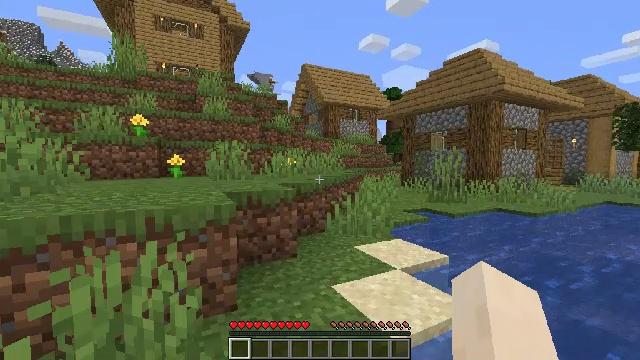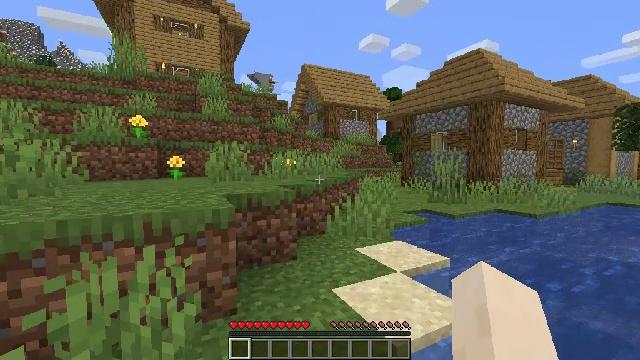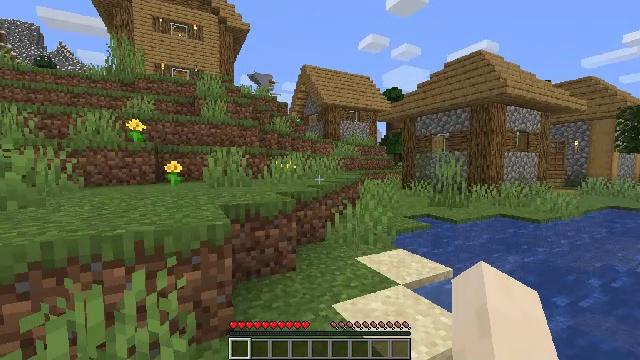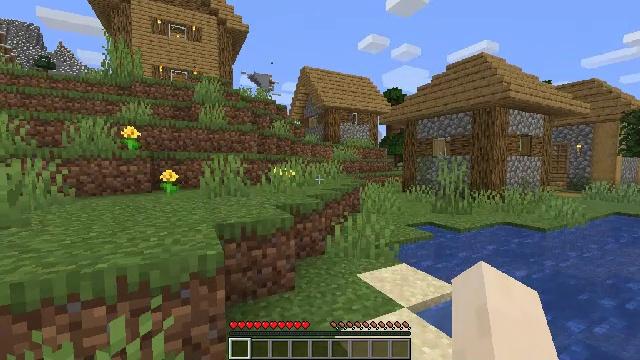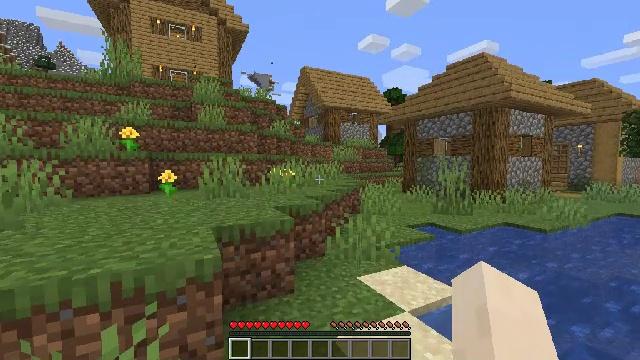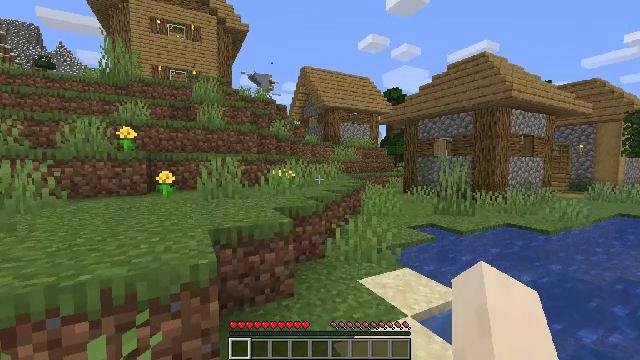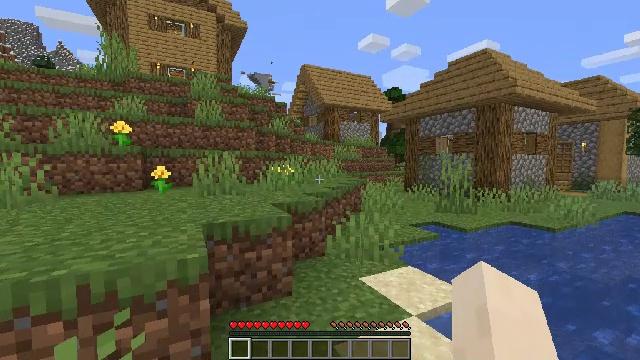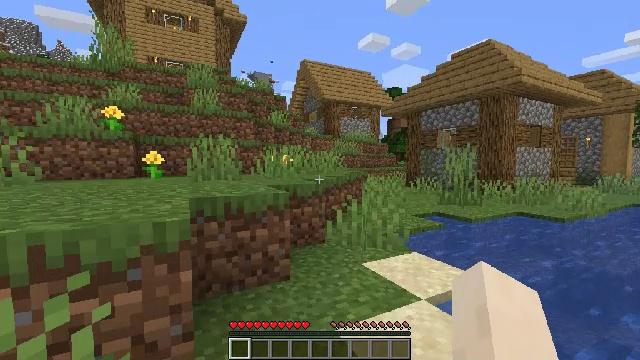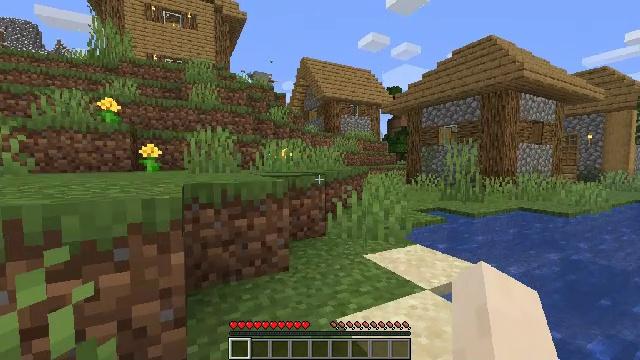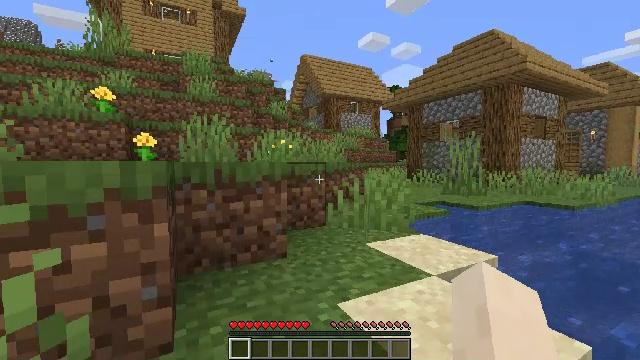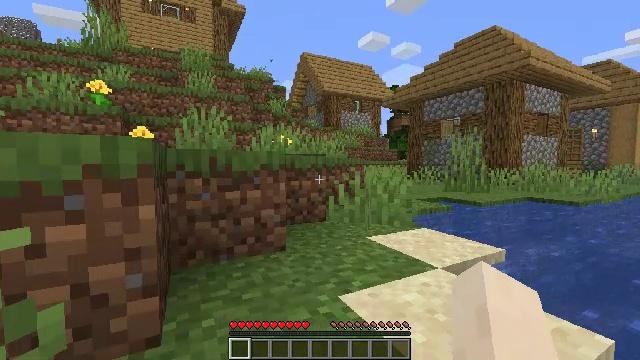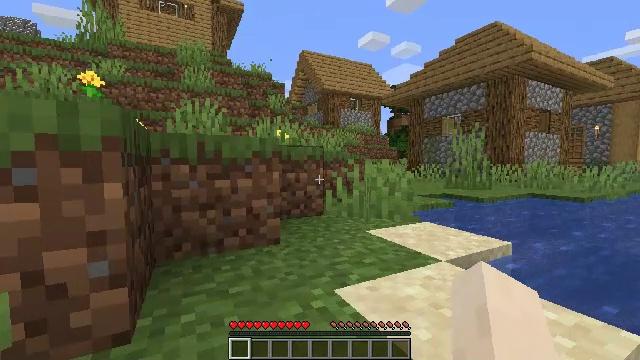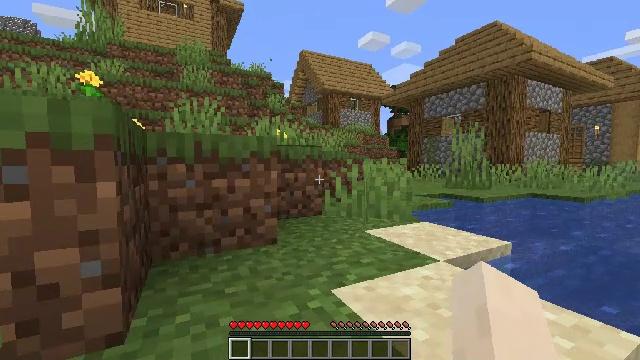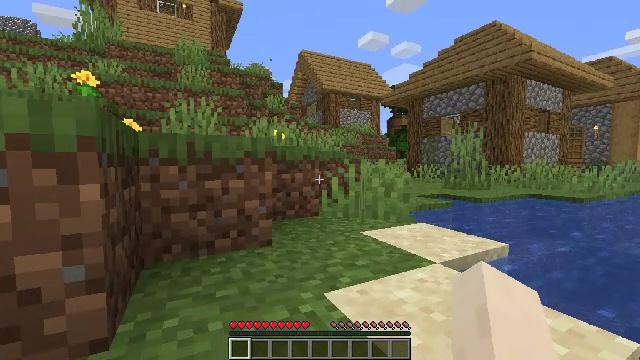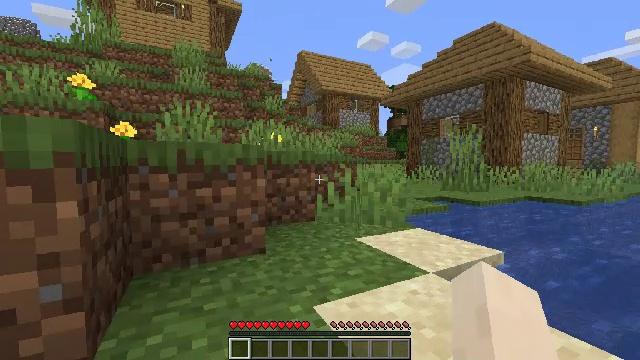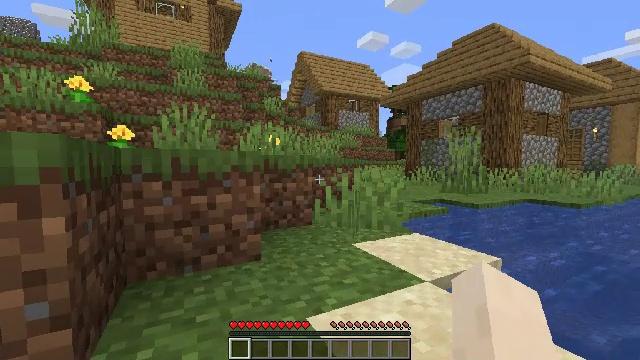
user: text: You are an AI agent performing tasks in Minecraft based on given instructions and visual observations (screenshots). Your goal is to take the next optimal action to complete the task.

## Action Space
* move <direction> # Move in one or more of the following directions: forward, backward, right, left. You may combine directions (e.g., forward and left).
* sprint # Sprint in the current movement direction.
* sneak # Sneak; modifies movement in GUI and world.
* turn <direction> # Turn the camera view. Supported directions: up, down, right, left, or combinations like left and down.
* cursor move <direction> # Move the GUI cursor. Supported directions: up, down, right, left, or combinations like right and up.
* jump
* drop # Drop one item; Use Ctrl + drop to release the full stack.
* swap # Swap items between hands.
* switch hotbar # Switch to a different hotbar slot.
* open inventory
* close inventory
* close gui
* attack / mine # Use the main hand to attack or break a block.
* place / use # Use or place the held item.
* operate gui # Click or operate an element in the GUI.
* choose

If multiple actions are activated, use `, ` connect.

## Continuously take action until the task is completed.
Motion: motion action
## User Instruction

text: Remove a lilac from the inventory.
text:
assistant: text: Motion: move forward and move left, jump
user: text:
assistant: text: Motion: move forward and move left, jump
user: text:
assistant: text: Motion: move forward and move left, jump
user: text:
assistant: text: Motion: move forward and move left, jump
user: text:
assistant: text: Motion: move forward and move left, jump
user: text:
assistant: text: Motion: move forward and move left, jump
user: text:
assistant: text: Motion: move forward and move left, jump
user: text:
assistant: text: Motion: move forward and move left, jump
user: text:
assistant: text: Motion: move forward and move left, jump
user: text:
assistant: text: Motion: move forward and move left, jump
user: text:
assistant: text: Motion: move forward and move left, jump
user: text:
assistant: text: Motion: move forward and move left, jump
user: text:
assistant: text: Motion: move forward and move left, jump
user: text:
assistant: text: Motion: move forward and move left, jump
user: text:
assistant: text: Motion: move forward and move left, jump
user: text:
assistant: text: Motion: move forward and move left, jump
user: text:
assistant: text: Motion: move forward and move left, jump
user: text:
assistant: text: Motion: move forward and move left, jump
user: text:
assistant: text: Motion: move forward and move left, jump
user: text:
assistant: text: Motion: move forward and move left, jump
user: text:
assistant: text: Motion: move forward and move left, jump
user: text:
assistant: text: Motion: move forward and move left, jump
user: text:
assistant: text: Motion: move forward and move left, jump
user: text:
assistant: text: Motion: move forward and move left, turn left, jump
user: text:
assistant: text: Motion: move forward and move left, turn left, jump
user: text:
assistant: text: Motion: move forward and move left, turn left and down, jump
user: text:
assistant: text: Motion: move forward and move left, turn left and down, jump
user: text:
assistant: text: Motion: move forward and move left, turn left, jump
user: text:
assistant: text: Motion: move forward and move left, turn left, jump
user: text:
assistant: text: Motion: move forward and move left, jump